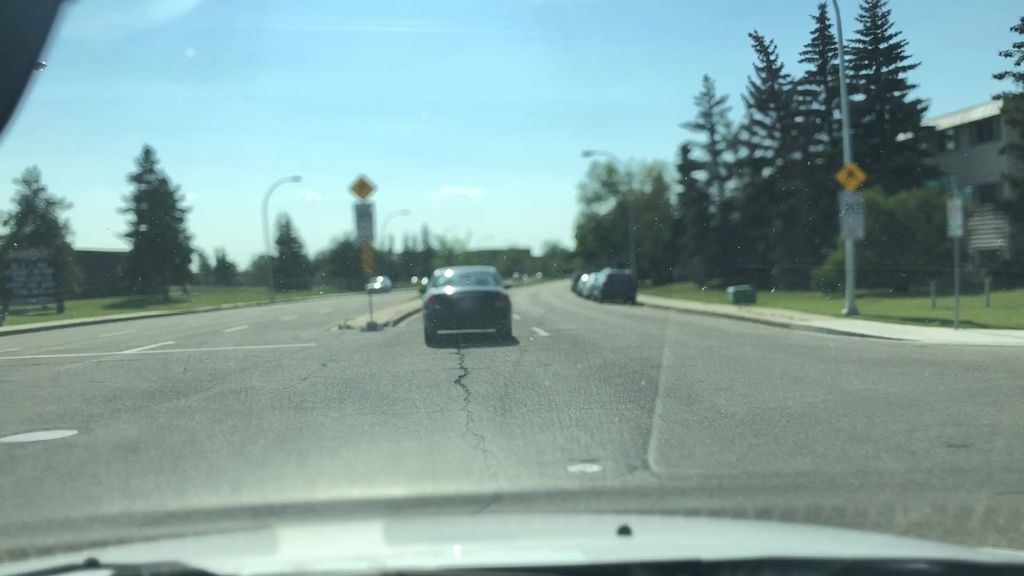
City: edmonton